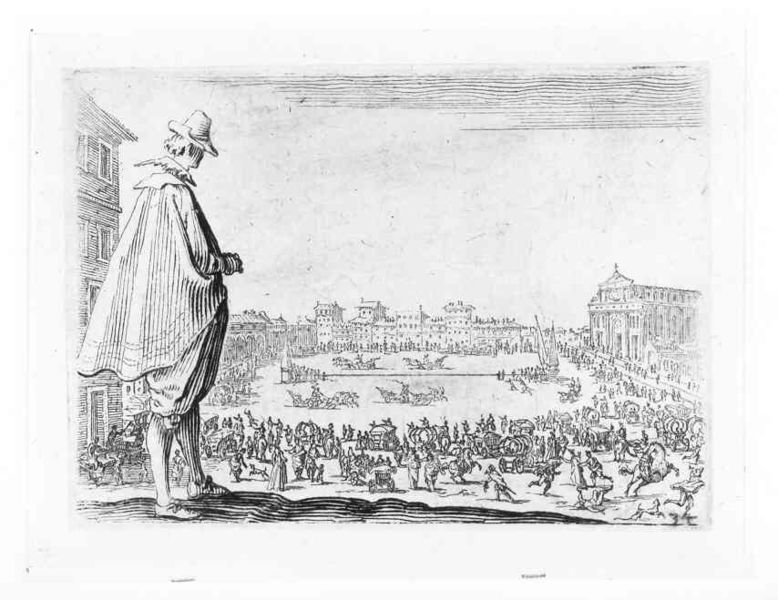
Titel: Das Wagenrennen auf der Piazza Sta Maria Novella in Florenz
Künstler: Jacques Callot
Standort: Karlsruhe
Institution: Staatliche Kunsthalle Karlsruhe
Schlagwörter: church, crowd, fight, gathering, hat, men, military, people, stockings, white, black, hair, windows, looking, print, horses, man, pillage, sky, boat, building, hill, house, ship, water, distance, horizon, street, drawing, paper, castle, army, dog, dogs, etching, battle, boots, revolution, boats, rope, town, city, flags, procession, cape, square, buildings, place, art, shoes, viewer, watching, pencil, medieval, lines, war, foreground, carriage, horse, wagon, chariot, figure, travel, cityscape, urban, empire, humans, whip, standing, carriages, coach, chaos, plaza, carts, commerce, wagons, games, repoussoir, city view, kingdom, soliders, giant, conqueror, watcher, uprising, races, explorer, violent, was, drawn, lilliput, balck and white, horese, capitol, town hall, guardian, buildin, whips, gulliver, citycenter, street life, competition, whipw, kindom, black and white drawing, ministry, outlaw, vendetta, lilliputian, purtain